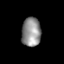
Tissue: lung
Cell type: T cells
Senescence score: 0.1962
Nuclear area (px): 546
Mean DAPI intensity: 143.667